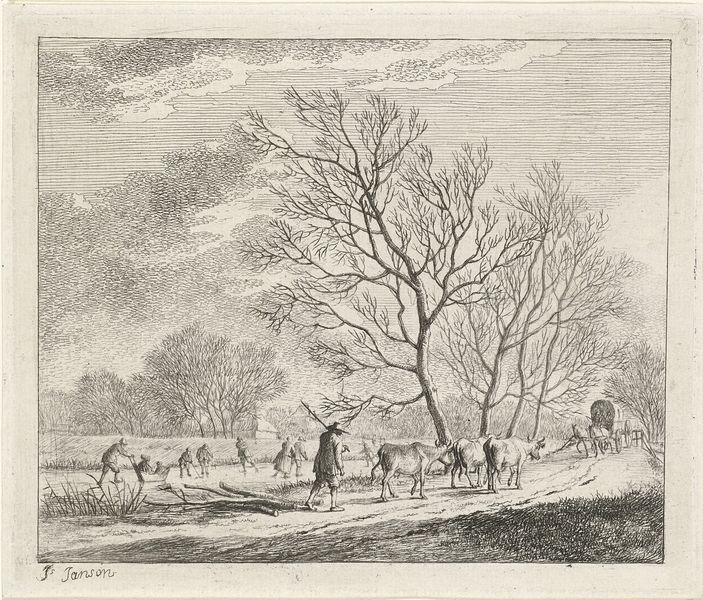
Titel: Winterlandschap met koeien en schaatsers
Künstler: Johannes Janson
Standort: Amsterdam
Institution: Rijksmuseum
Schlagwörter: baum, himmel, mann, wolken, baumstämme, bäume, fluss, landschaft, teich, äste, grau, straße, zeichnung, eis, gras, schnee, weg, kühe, vieh, stock, herde, kahl, winter, kutsche, wagen, bauer, rinder, planwagen, schlitten, gespann, hirte, gefroren, plane, hirt, schlittschuh, sock, menschne#eisläufer